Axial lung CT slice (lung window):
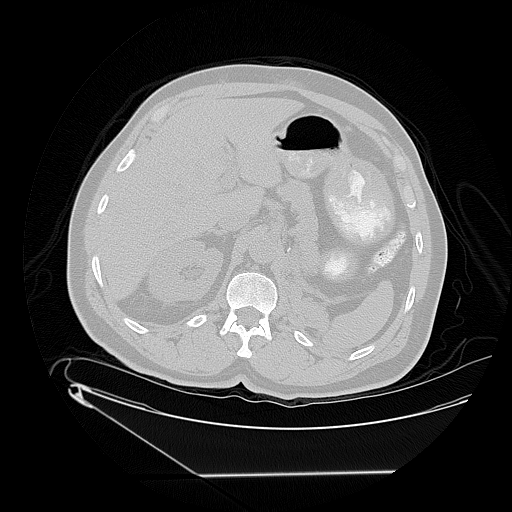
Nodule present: no